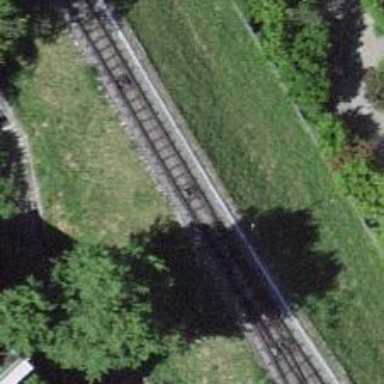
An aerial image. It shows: Single-track railway for funicular.